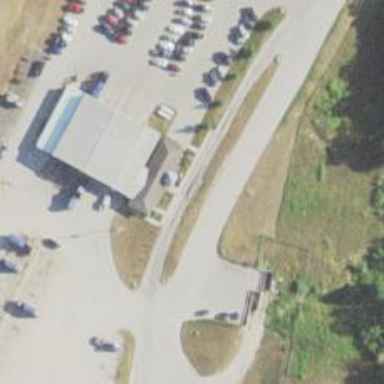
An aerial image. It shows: Weighbridge facility.